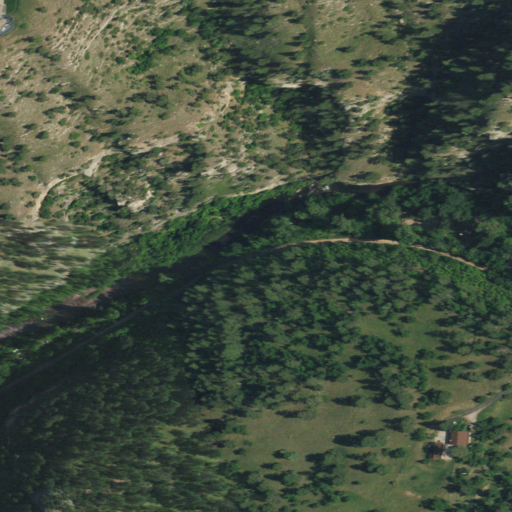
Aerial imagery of valley in South Dakota named Dark Canyon containing shrub, evergreen forest, open development, grassland, low intensity development, and open water